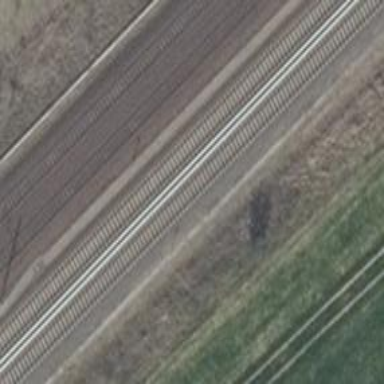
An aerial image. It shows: Solitary milestone along the railway.